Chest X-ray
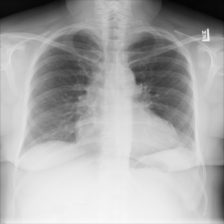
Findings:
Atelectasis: negative
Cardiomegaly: negative
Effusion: negative
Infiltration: negative
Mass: negative
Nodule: negative
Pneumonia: negative
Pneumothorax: negative
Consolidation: negative
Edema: negative
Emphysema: negative
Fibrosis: negative
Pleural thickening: negative
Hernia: negative